Question: I need to align elements on GUI: actually, a single label, but at the specific position. I know how to use QGridLayout, QHBoxLayout, I know how to change the font to have the specified size. However, I don't know how to align the label like on this picture below. Any advices?

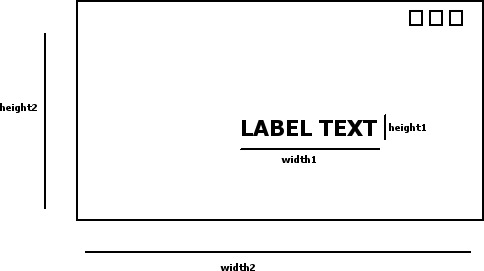
Answer: Here is the most direct, but hardcoded way.
'''
#include "widget.h"
#include <QLabel>
#include <QFont>
Widget::Widget(QWidget *parent)
: QWidget(parent)
{
QSize frameSize = this->frameGeometry().size() - this->geometry().size();
this->resize(frameSize + QSize(250, 125));
QLabel * label = new QLabel(this);// parenting instead of layouts
label->resize(130, 32);
label->move(60, 40);
QFont f = label->font();
f.setPointSize(16);
label->setFont(f);
label->setText("Sample");
label->setFrameStyle(QFrame::Box);
}
Widget::~Widget()
{
}
'''
Layouts and alignments are a much better solution, but if you really want to give numbers to everything... Also look into using forms. It makes "hardcoding" sizes and layouts a lot easier.
Hope that helps.